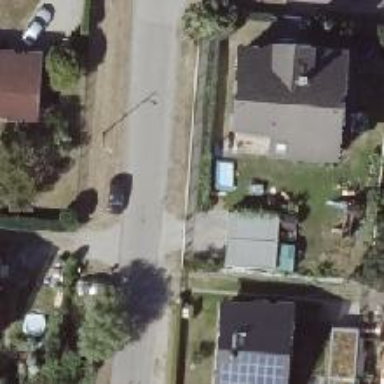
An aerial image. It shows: Residential road with asphalt surface.